Interaction volume radius: 10 \u00c5
Interaction volume height: 10 \u00c5
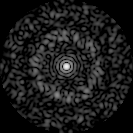
Disorder parameter: 0.801